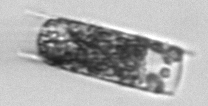
Label: Hemiaulus